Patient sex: M
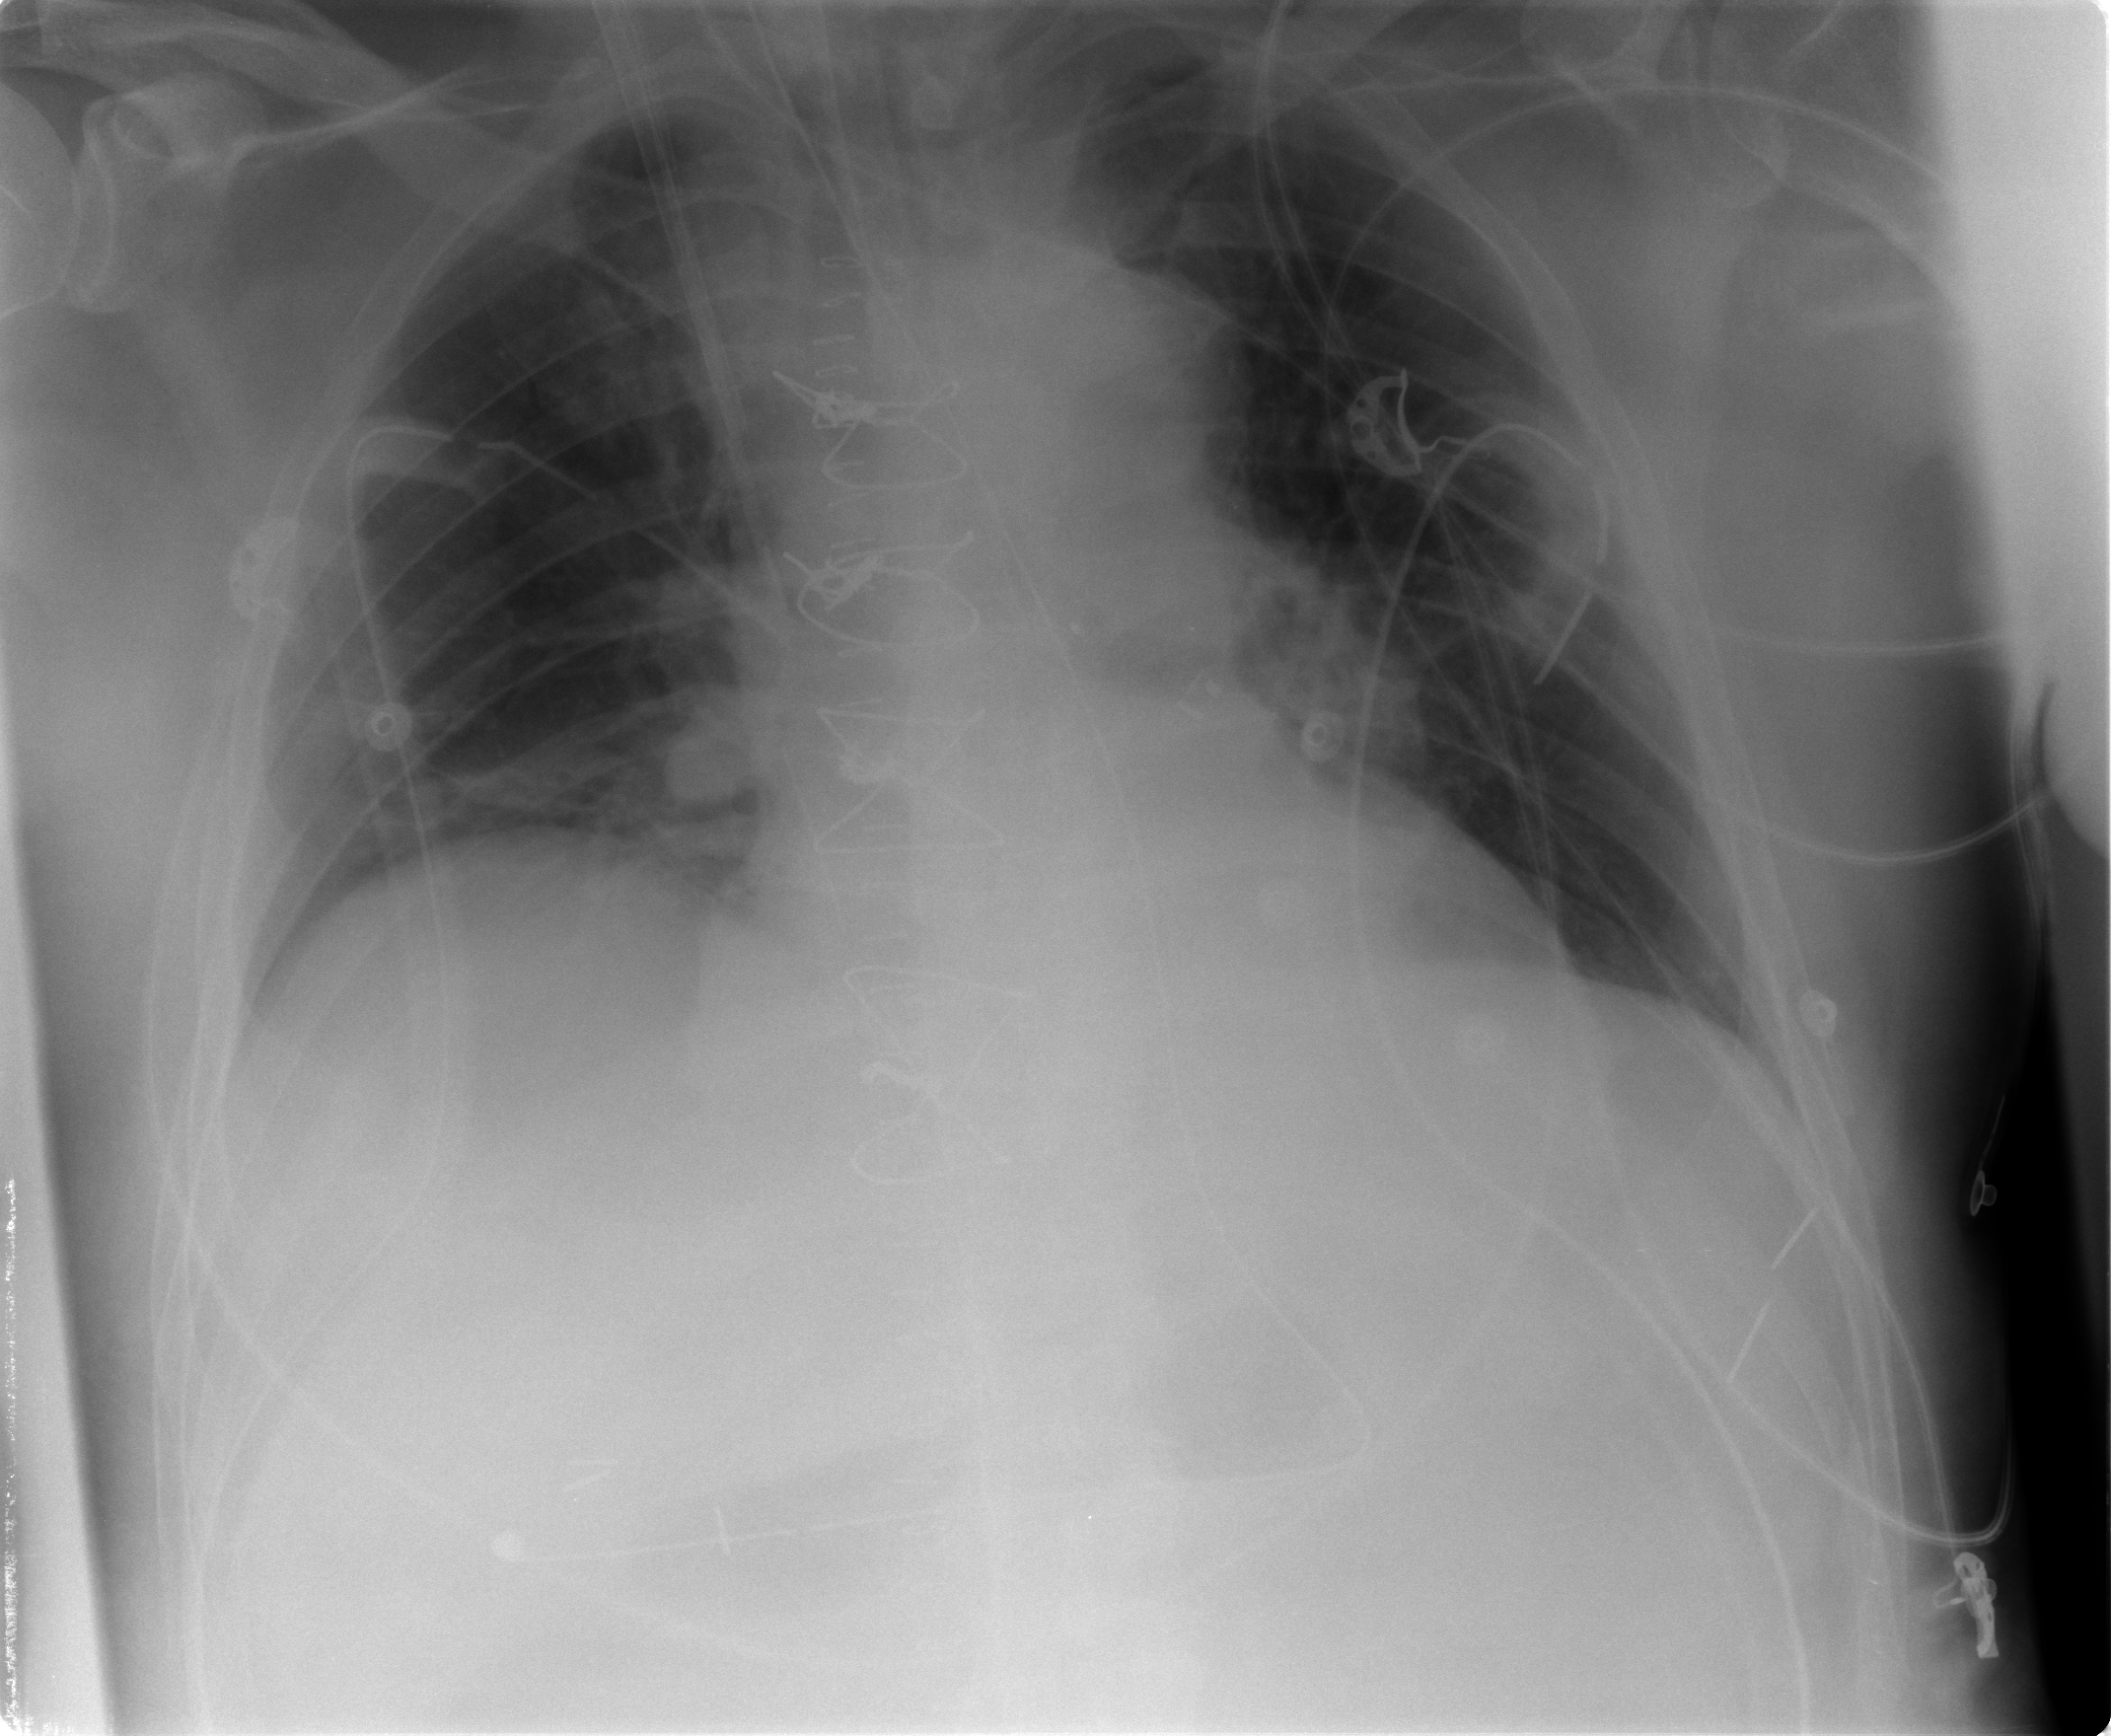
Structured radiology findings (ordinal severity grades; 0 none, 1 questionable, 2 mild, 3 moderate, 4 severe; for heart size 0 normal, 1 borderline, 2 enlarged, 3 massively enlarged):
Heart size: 2
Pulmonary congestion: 2
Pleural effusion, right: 0
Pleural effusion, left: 0
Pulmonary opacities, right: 0
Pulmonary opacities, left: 0
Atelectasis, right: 2
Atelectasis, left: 2